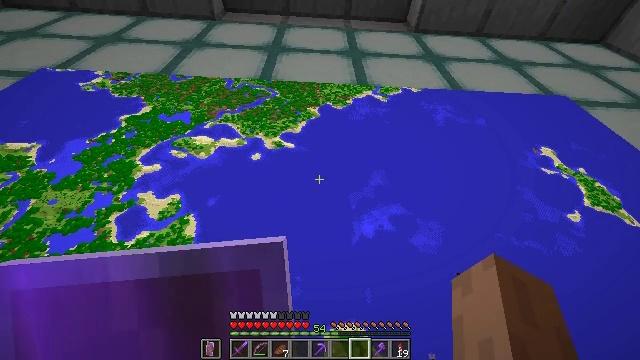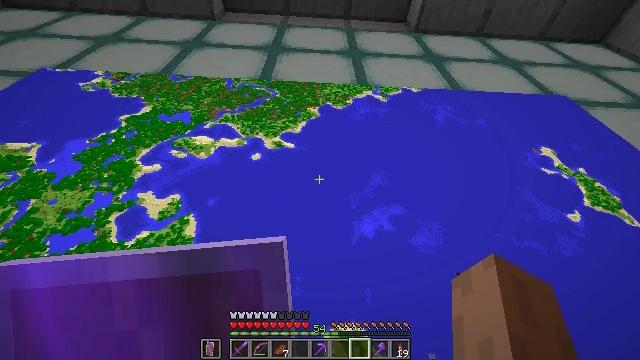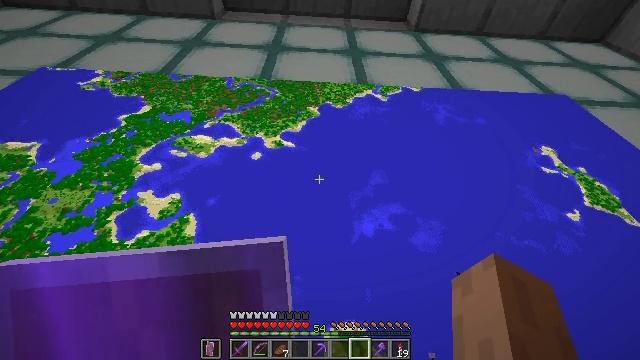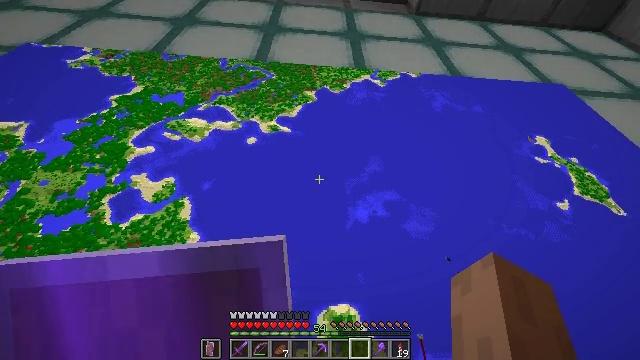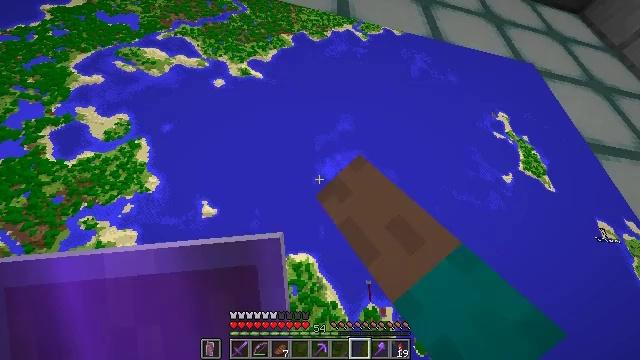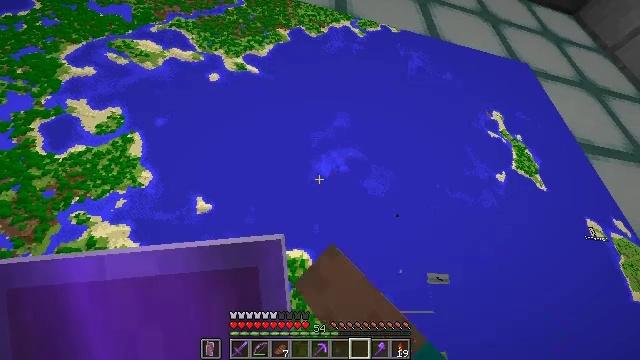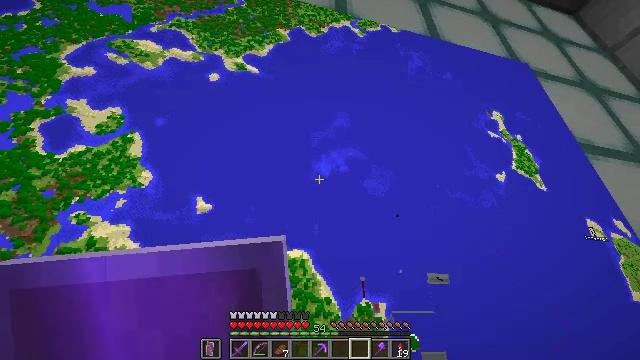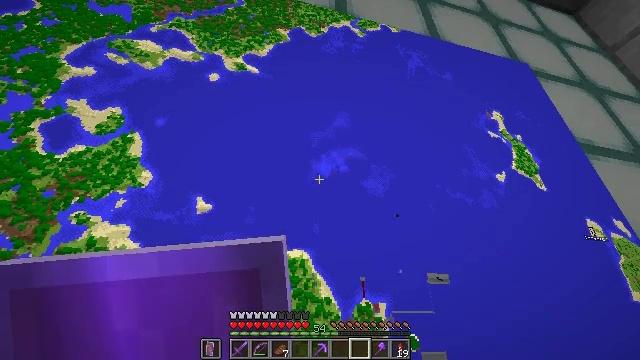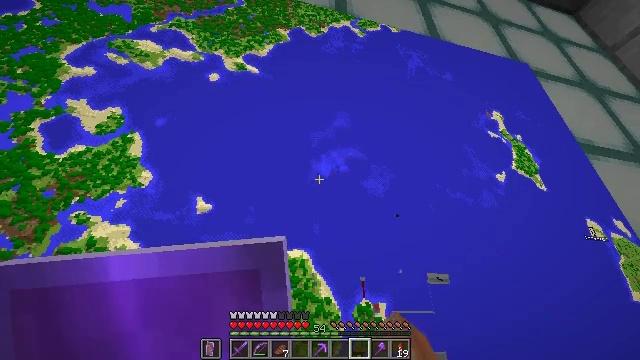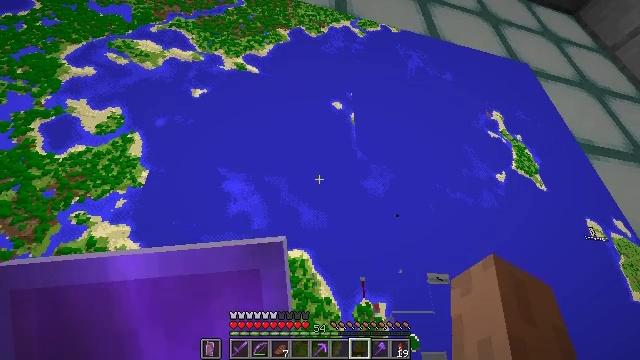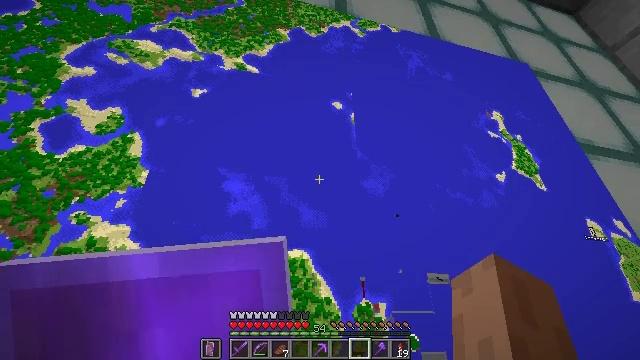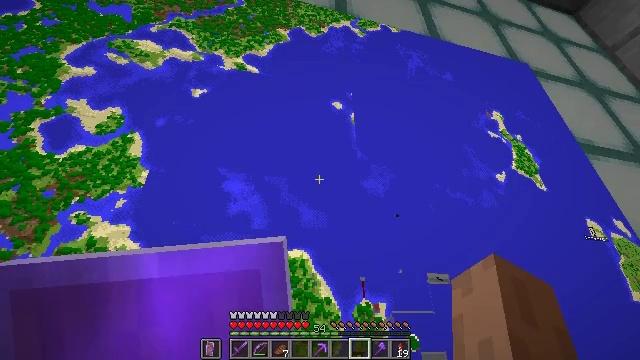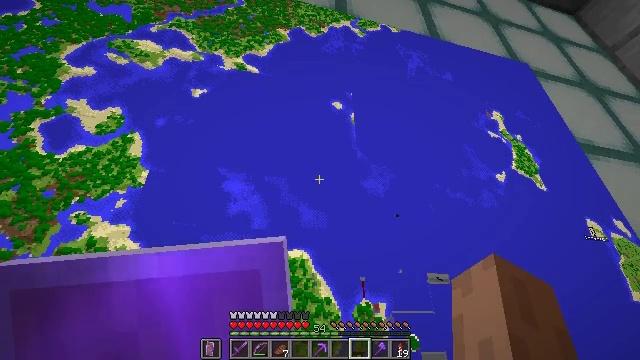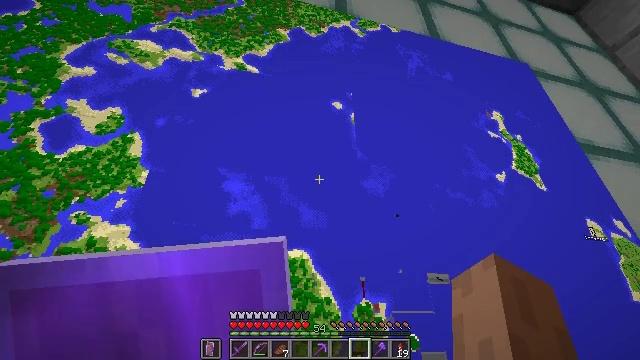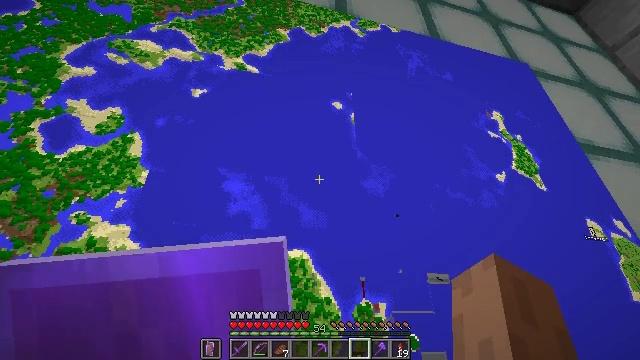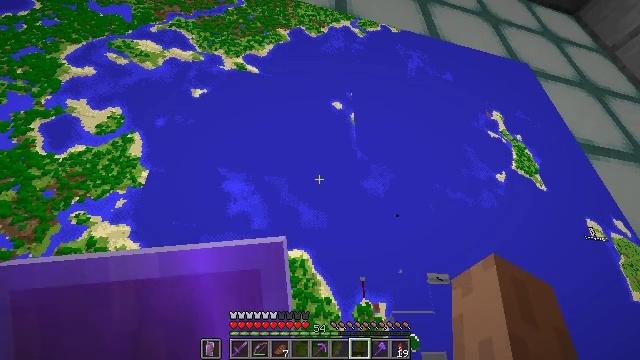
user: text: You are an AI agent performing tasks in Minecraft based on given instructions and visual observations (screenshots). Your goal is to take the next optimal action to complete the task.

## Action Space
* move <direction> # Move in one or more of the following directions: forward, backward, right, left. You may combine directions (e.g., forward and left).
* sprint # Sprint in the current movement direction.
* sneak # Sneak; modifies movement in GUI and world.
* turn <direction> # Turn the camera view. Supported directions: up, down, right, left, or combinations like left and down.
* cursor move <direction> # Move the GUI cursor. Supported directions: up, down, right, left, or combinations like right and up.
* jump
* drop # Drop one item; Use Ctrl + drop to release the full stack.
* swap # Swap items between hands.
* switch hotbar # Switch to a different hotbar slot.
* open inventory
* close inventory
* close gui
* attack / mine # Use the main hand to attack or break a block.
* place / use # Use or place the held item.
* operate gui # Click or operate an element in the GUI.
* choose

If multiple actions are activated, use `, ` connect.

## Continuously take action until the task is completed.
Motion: motion action
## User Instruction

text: Hunt a squid.
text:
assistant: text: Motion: no_op
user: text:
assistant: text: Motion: no_op
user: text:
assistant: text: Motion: turn right and down, use / place
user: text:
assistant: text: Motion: turn right and down
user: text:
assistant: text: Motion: turn right
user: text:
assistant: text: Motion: no_op
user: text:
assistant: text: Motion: no_op
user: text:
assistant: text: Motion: no_op
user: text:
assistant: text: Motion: no_op
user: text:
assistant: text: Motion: no_op
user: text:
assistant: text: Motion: no_op
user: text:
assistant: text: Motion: no_op
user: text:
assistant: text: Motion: no_op
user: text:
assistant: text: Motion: no_op
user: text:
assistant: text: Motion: no_op
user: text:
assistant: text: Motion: no_op
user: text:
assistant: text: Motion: no_op
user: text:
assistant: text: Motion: no_op
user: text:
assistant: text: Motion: no_op
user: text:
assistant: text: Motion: no_op
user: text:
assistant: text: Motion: use / place
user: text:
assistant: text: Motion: use / place
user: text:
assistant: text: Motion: use / place
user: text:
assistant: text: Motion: use / place
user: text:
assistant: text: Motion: no_op
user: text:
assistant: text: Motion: no_op
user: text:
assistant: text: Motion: no_op
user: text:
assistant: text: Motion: no_op
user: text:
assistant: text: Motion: no_op
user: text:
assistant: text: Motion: no_op